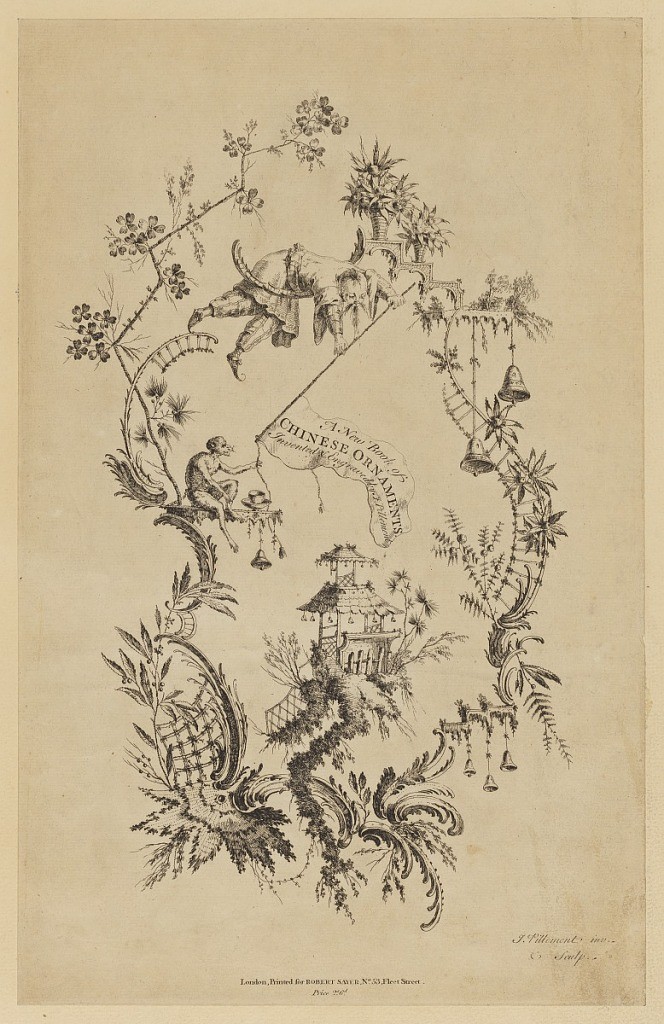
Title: Title page, from "A New Book of Chinese Ornaments"
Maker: Jean-Baptiste Pillement, French, 1728–1808
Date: ca. 1750
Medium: Etching on paper
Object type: Print
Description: Chinoiserie escutcheon in which a man leaning over a crescent and a monkey hold a banner with the title over a pagoda.